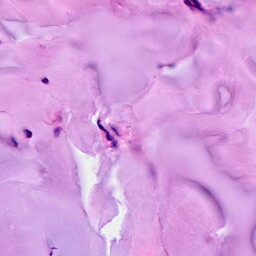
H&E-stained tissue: Breast